Question: I am developing a blog where the visitor can change the background color by clicking on one of the 5 buttons.

'''
$(function(){
//Verificando se ja existe algum esquema de cor selecionado
var esquemaCor = parseInt(getCookie("cor_de_fundo"));
switch(esquemaCor){
case 1:
$('body').css('background-color','#0A0A0A');
break;
case 2:
$('body').css('background-color','#766777');
break;
case 3:
$('body').css('background-color','#EEE6EE');
break;
case 4:
$('body').css('background-color','#9F00A9');
break;
case 5:
$('body').css('background-color','#420668');
break;
default:
$('body').css('background-color','#9F00A9');
}
$('#cor_01').click(function(){
setCookie('cor_de_fundo', 1);
$('body').css('background-color','#0A0A0A');
});
$('#cor_02').click(function(){
setCookie('cor_de_fundo', 2);
$('body').css('background-color','#766777');
});
$('#cor_03').click(function(){
setCookie('cor_de_fundo', 3);
$('body').css('background-color','#EEE6EE');
});
$('#cor_04').click(function(){
setCookie('cor_de_fundo', 4);
$('body').css('background-color','#9F00A9');
});
$('#cor_05').click(function(){
setCookie('cor_de_fundo', 5);
$('body').css('background-color','#420668');
});
});
'''
The standard color is purple blog.
'''
background: # 9F00A9
'''
When the user changes the background color of the button event works perfectly. The problem is by the time he navigates between pages of the blog. Before charging the color he has selected, for example the black background color is first loaded after the purple to black. (Take the test blog: <URL> How do I always carry first color that the user selected?
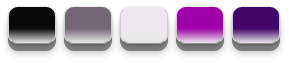
Answer: Say this is your html
'''
<body>
<script>
$( document ).ready(function() {
//by assigning this to a function you ensure the page has loaded and it exists before you call it too early
backgroundColour(getCookie("cor_de_fundo"));
});
</script>
</body>
'''
And this is your new function:
function backgroundColour(cookie) {
'''
//Verificando se ja existe algum esquema de cor selecionado
var esquemaCor = parseInt(cookie);
//This way there is never a risk of auto-default unless the cookie is empty, but this is option, can probably keep using default anyway
if(!esquemaCor) {
$('body').css('background-color','#9F00A9');
}
else {
switch(esquemaCor){
case 1:
$('body').css('background-color','#0A0A0A');
break;
case 2:
$('body').css('background-color','#766777');
break;
case 3:
$('body').css('background-color','#EEE6EE');
break;
case 4:
$('body').css('background-color','#9F00A9');
break;
case 5:
$('body').css('background-color','#420668');
break;
}
$('#cor_01').click(function(){
setCookie('cor_de_fundo', 1);
$('body').css('background-color','#0A0A0A');
});
$('#cor_02').click(function(){
setCookie('cor_de_fundo', 2);
$('body').css('background-color','#766777');
});
$('#cor_03').click(function(){
setCookie('cor_de_fundo', 3);
$('body').css('background-color','#EEE6EE');
});
$('#cor_04').click(function(){
setCookie('cor_de_fundo', 4);
$('body').css('background-color','#9F00A9');
});
$('#cor_05').click(function(){
setCookie('cor_de_fundo', 5);
$('body').css('background-color','#420668');
});
});
'''
Edit: changing my answer because I've just realised your background is set separate to background-colour.
Why don't you simply put this in your head tag (below the stylesheet):
'''
<script>
if (getCookie("cor_de_fundo")) {
$('body').css('background','url("http://4.bp.blogspot.com/-SZodpKgdjwk/UkCj20gd4XI/AAAAAAAADZk/tIAmBbkoecU/s1600/square_bg.png") repeat');
}
</script>
'''
That way, if cookie is set, you get your dots, but you lose that purple. So this problem never occurs?
It looks like your logic may be wrong.
You are saying "put in purple background with dots. If there is a cookie, put in background-colour over background with dots.
Instead, why don't you say "if there is a cookie, put in background colour with dots, if there is no cookie, put in background colour purple with dots."
At the moment you say "set background to url with colour purple, then if there is a cookie, change the colour"